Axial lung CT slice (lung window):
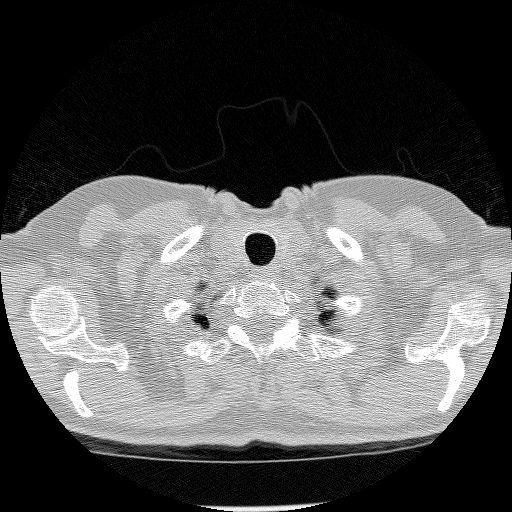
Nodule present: no